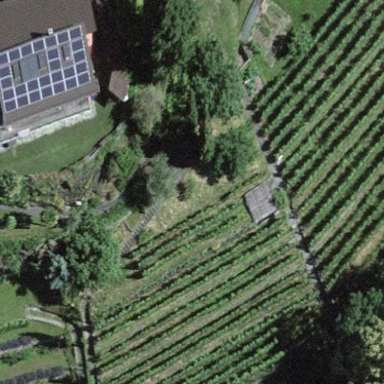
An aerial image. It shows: Vineyard with grape crops.